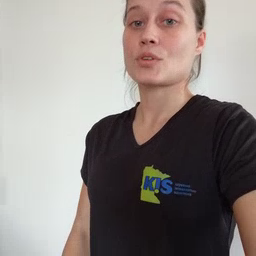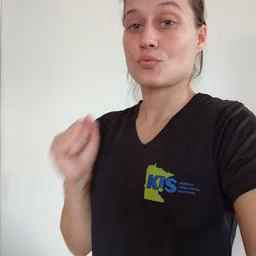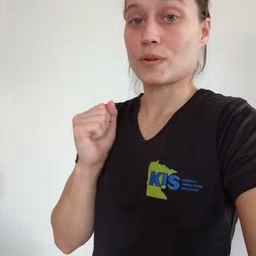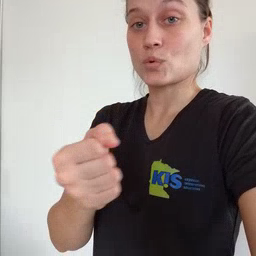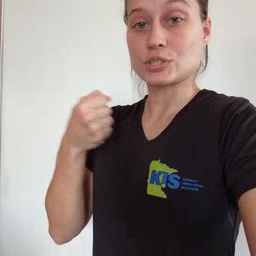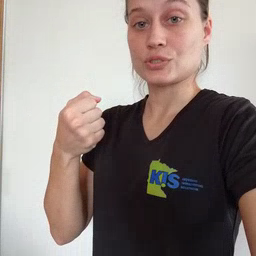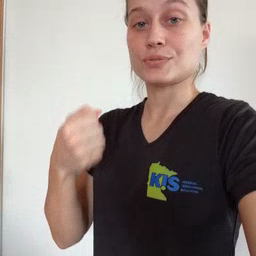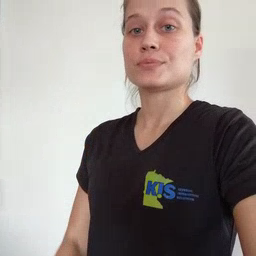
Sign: refrigerator